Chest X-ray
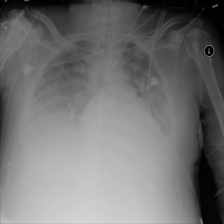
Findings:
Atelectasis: negative
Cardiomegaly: negative
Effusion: negative
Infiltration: positive
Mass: negative
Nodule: negative
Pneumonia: negative
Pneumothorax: negative
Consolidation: negative
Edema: negative
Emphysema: negative
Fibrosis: negative
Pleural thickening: negative
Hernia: negative